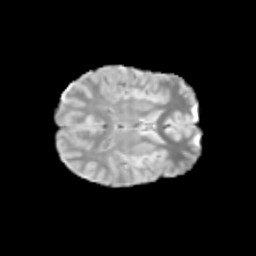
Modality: T2w
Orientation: axial
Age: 11
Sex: female
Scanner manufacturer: siemens
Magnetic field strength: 3 T
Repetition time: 3.8 s
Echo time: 0.07 s